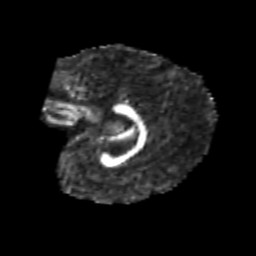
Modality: FA
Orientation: sagittal
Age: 7
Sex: male
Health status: healthy